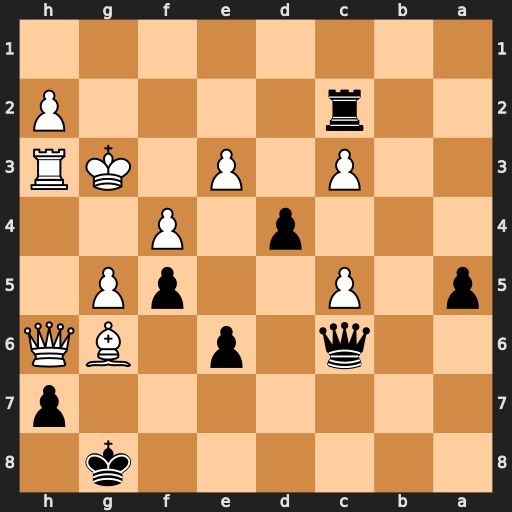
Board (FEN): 6k1/7p/2q1p1BQ/p1P2pP1/3p1P2/2P1P1KR/2r4P/8
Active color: b
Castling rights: -
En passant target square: -
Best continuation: Qg2+ Kh4 Qg4#